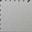
Piece: xx